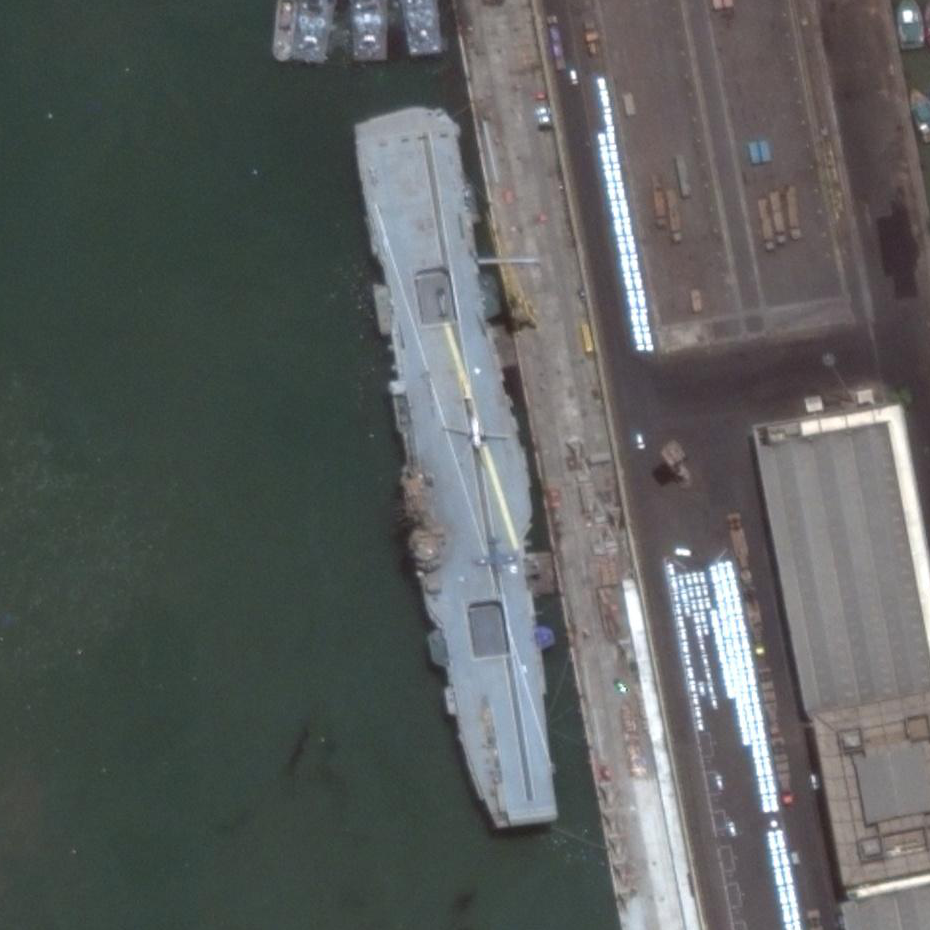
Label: INS_Virrat_aircraft_carrier